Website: lowes
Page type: customer-info-address
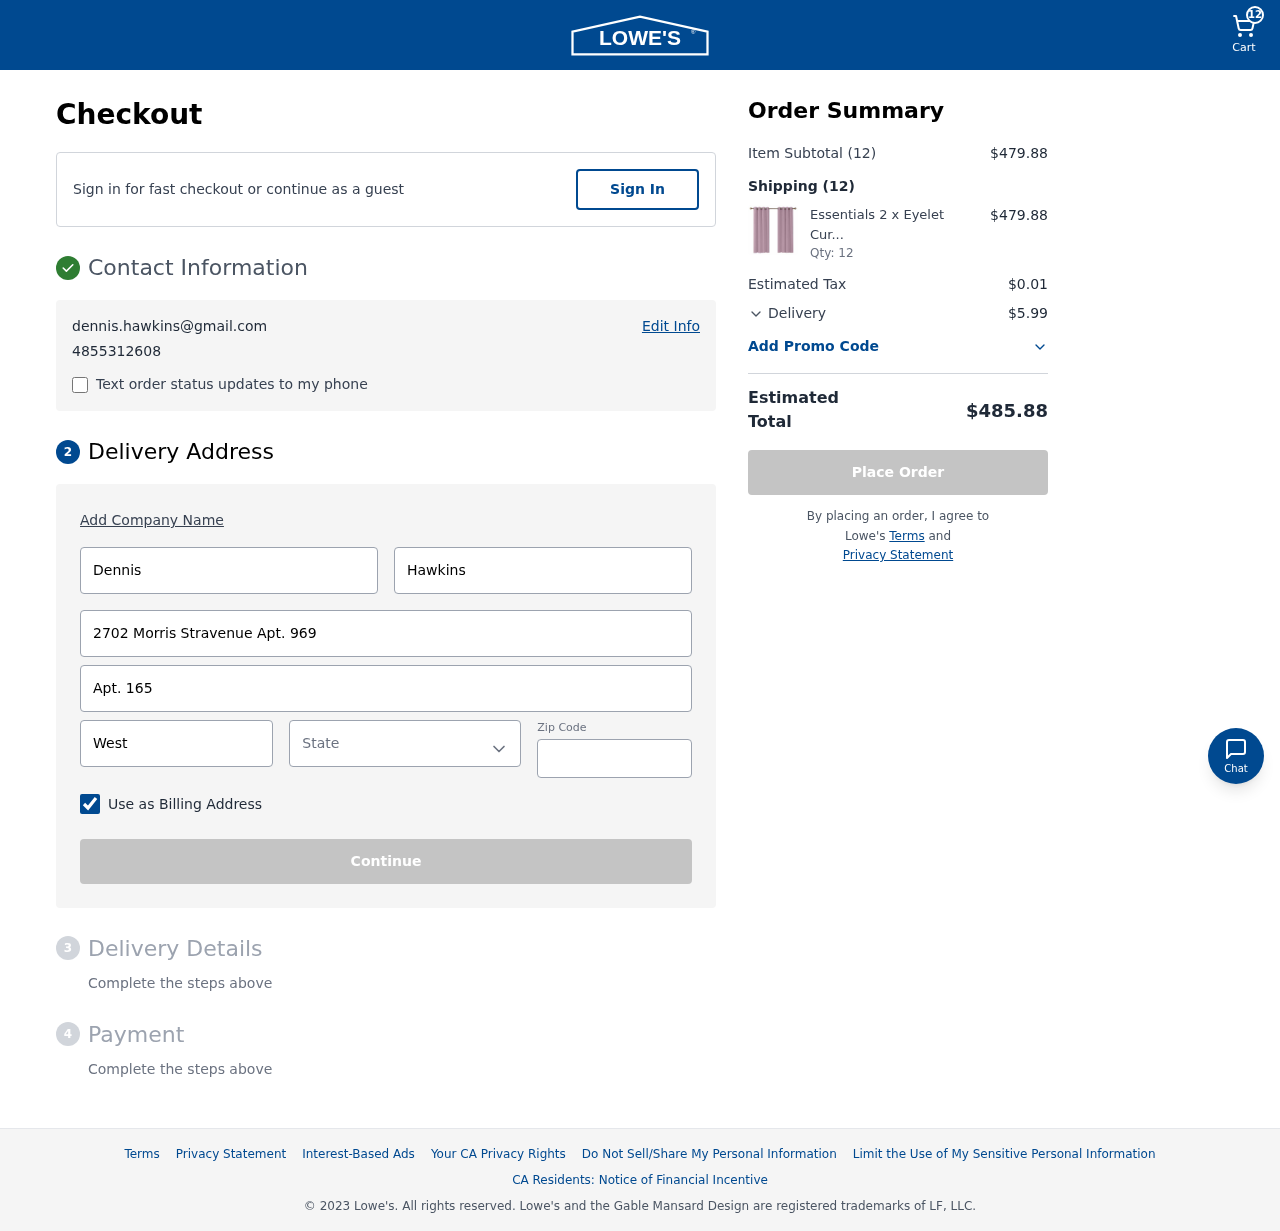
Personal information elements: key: PII_CITY
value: West Davidborough
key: PII_EMAIL
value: dennis.hawkins@gmail.com
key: PII_FIRSTNAME
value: Dennis
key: PII_LASTNAME
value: Hawkins
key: PII_PHONE
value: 4855312608
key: PII_POSTCODE
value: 98538
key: PII_STATE
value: MH
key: PII_STREET
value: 2702 Morris Stravenue Apt. 969
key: PII_STREET2
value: Apt. 165
Product elements: key: PRODUCT1_NAME
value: Essentials 2 x Eyelet Curtains
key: PRODUCT1_QUANTITY
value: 12
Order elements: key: ORDER_NUM_ITEMS
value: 12
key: ORDER_SUBTOTAL
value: $479.88
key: ORDER_NUM_ITEMS2
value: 12
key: ORDER_SUBTOTAL2
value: $479.88
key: ORDER_TAX
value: $0.01
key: ORDER_SHIPPING_COST
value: $5.99
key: ORDER_TOTAL
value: $485.88